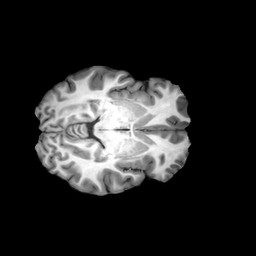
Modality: T1w
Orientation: axial
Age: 24
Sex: female
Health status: ill